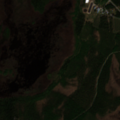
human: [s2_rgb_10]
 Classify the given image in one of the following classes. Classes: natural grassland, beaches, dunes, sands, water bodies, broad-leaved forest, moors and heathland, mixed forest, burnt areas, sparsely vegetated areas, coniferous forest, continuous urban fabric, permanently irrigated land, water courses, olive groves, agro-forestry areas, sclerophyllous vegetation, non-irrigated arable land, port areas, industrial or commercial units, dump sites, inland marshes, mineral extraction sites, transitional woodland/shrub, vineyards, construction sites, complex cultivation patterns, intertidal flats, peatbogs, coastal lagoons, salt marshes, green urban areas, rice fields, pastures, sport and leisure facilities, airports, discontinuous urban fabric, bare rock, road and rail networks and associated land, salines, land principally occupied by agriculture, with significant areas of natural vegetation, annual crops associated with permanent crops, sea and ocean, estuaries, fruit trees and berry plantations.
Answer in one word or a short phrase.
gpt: land principally occupied by agriculture, with significant areas of natural vegetation, mixed forest, transitional woodland/shrub, inland marshes